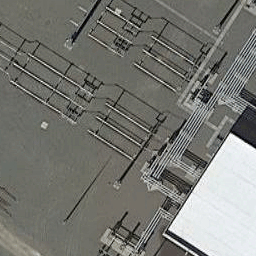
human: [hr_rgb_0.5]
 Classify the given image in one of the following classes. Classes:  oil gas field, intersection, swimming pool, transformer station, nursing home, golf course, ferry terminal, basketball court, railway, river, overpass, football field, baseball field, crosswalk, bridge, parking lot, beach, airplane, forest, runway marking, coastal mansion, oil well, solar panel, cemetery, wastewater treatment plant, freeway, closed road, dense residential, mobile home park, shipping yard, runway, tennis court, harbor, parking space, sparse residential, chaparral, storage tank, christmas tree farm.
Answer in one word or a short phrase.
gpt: transformer station